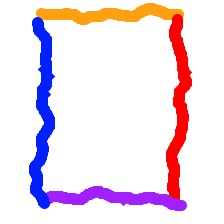
Shape: rectangle